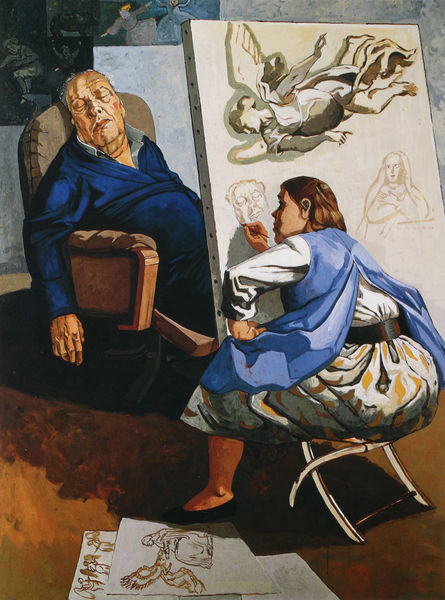
Titel: Josephs Traum
Künstler: Paula Rego
Institution: Privatsammlung
Schlagwörter: blau, blätter, dunkel, mann, schatten, schlaf, weiß, menschen, mädchen, sitzen, braun, frau, hell, kleid, licht, raum, skizze, stuhl, zeichnung, zimmer, gürtel, rock, alt, jung, arm, bild, portrait, porträt, öl, sessel, engel, schürze, bilder, papier, modell, schlafen, schlafend, studie, flächen, hocker, atelier, maler, malerin, staffelei, surrealismus, gestalt, selbstbildnis, leinwand, malen, zeichnen, staffel, skizzen, madonna, zeichnungen, empfängnis, hängn